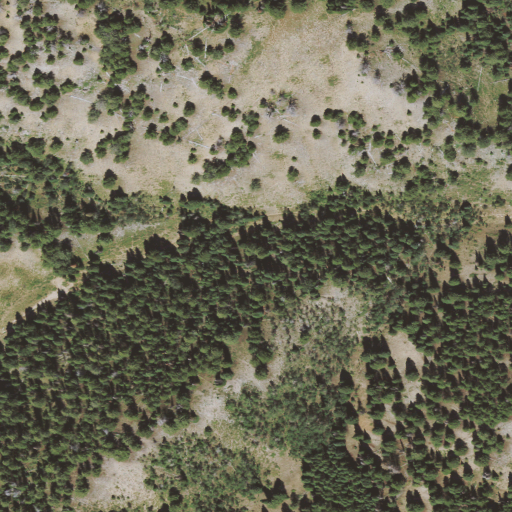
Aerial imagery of valley in Utah named Freds Hollow containing evergreen forest, deciduous forest, shrub, and mixed forest